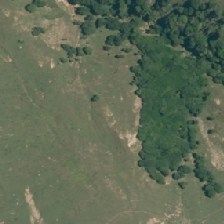
Land cover: broadleaved_indigenous_hardwood